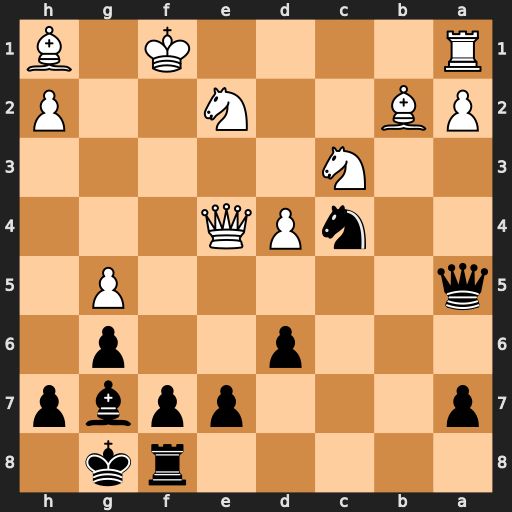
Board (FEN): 5rk1/p3ppbp/3p2p1/q5P1/2nPQ3/2N5/PB2N2P/R4K1B
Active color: b
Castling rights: -
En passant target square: -
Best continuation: Nd2+ Kf2 Nxe4+